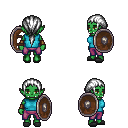
a pixel art fantasy rpg character, female body template, orc, green skin, teal sleeveless shirt, magenta pants, white ponytail hairstyle, cloth bracers, gray slippers, shield, four views (front, back, left, right), 2x2 character sprite sheet, small pixel art, hard edges, no anti-aliasing